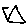
Label: triangle